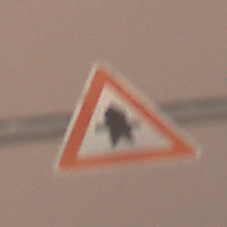
Verkehrszeichen: Vorfahrt
Umgebung: Outdoor, Urban
Tageszeit: Night
Wetter: Overcast
Licht: Artificial
Jahreszeit: Winter
Kontrast: MediumContrast